Interaction volume radius: 5 \u00c5
Interaction volume height: 10 \u00c5
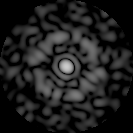
Disorder parameter: 0.8271